Question: I have a problem, I'm trying to access some data on firebase this is the data structure

I managed to access "favorite"
This is what I used to get
'''
ref.observeEventType(.Value, withBlock: { snapshot in
let fav = snapshot.value.objectForKey("favPost")
print("\(fav) Printed")
})
'''
but I'm trying to access "favPost" but I couldn't figure it out?!!
---
Firebase structure
'''
{
"posts" : {
"-KGIxJybfQEJbcSy2bHH" : {
"author" : "Rioodi",
"postText" : "Test",
"votes" : 1
},
"-KGIxLUmPIa1Q1k0oRLs" : {
"author" : "Rioodi",
"postText" : "Raed",
"votes" : 0
},
"-KGJe-5ciAyu6Kom98E0" : {
"author" : "Neal",
"postText" : "Neal",
"votes" : 0
},
"-KGLFC0RqW_48lHMCsx8" : {
"author" : "Rioodi",
"postText" : "Test",
"votes" : 0
}
},
"users" : {
"afd0f27a-f62f-4cf1-9e81-032edc246687" : {
"email" : "test@test.com",
"favorite" : {
"-KGIxJybfQEJbcSy2bHH" : {
"favPost" : "Test"
}
},
"provider" : "password",
"username" : "Rioodi"
},
"fc56cc22-6275-48e0-8376-0b73b273b8e2" : {
"email" : "tests@test.com",
"provider" : "password",
"username" : "Neal"
}
}
}
'''
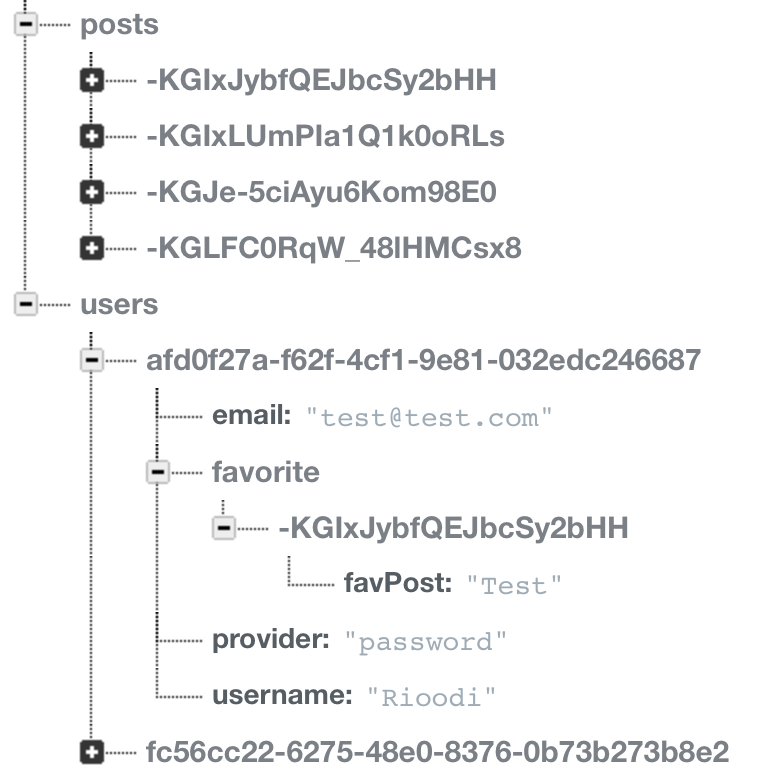
Answer: Since you know the userId and you also know you are looking for their favorite post, directly access it like this.
'''
let usersRef = self.myRootRef.childByAppendingPath("users")
let thisUserRef = usersRef.childByAppendingPath("this users id")
let thisUserFavoriteRef = thisUserRef.childByAppendingPath("favorite")
thisUserFavoriteRef.observeSingleEventOfType(.ChildAdded, withBlock: { snapshot in
let fav = snapshot.value["favPost"] as! String
print(fav)
})
'''
you could combine the path into a single line as well
'''
let thisUserFavoriteRef = rootRef.childByAppendingPath("users/this users id/favorite")
'''